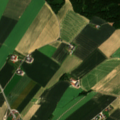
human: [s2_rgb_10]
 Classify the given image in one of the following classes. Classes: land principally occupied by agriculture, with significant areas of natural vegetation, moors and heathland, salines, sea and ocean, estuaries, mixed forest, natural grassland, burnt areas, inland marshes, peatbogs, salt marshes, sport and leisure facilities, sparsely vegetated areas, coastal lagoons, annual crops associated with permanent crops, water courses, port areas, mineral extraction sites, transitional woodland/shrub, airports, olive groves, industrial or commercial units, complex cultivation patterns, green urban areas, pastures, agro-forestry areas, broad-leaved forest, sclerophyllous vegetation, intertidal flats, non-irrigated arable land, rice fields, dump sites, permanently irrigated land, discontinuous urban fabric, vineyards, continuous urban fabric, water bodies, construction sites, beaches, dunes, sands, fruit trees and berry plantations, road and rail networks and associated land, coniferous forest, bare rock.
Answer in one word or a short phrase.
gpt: discontinuous urban fabric, non-irrigated arable land, mixed forest